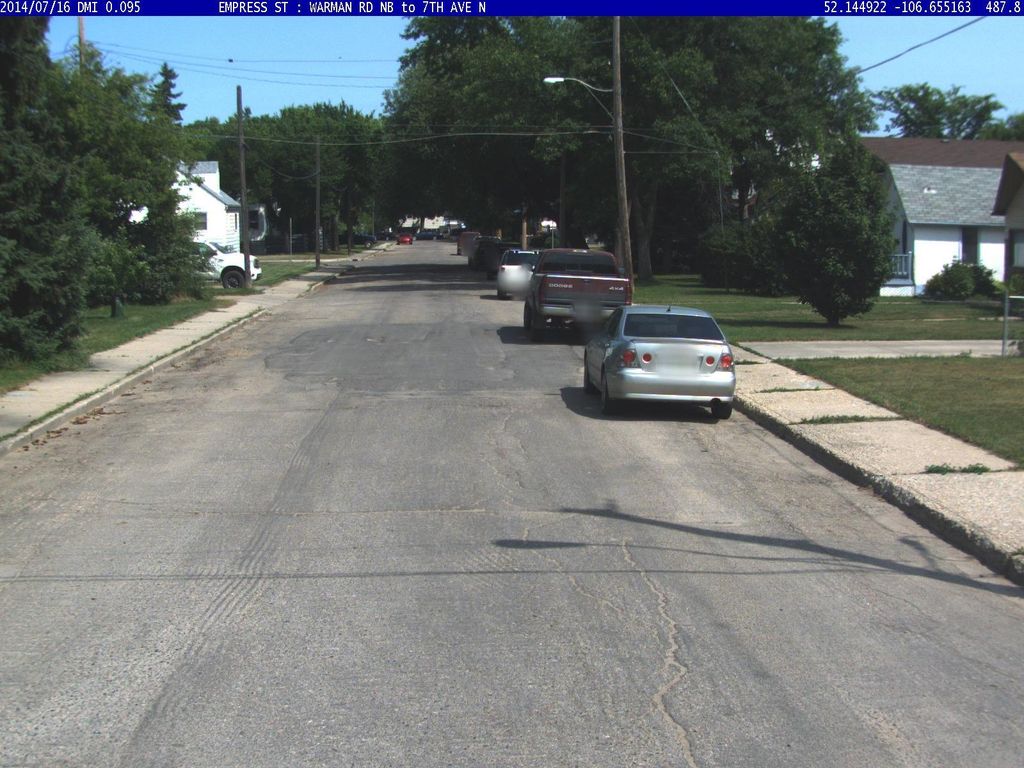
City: saskatoon